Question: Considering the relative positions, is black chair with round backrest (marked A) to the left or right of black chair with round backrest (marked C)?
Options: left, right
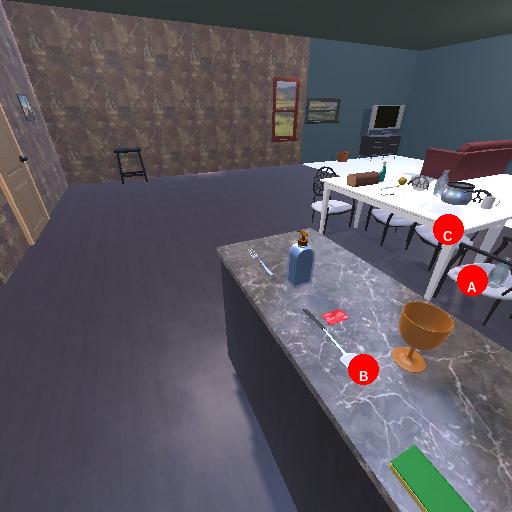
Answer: left